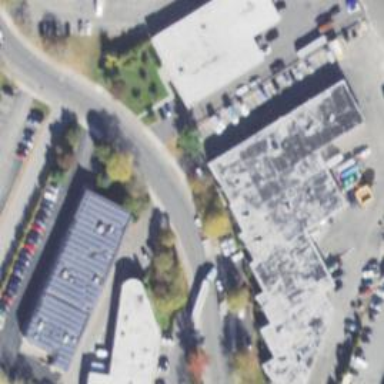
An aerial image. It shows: Commercial building.